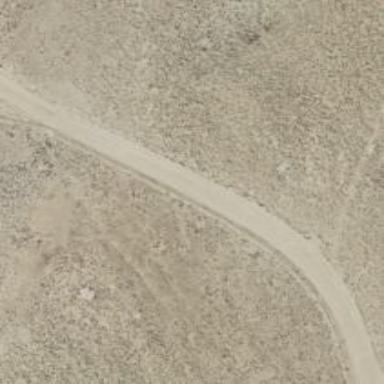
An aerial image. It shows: Unclassified road with service way.